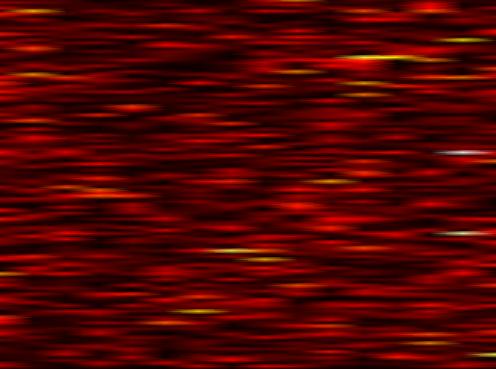
Label: WOLA